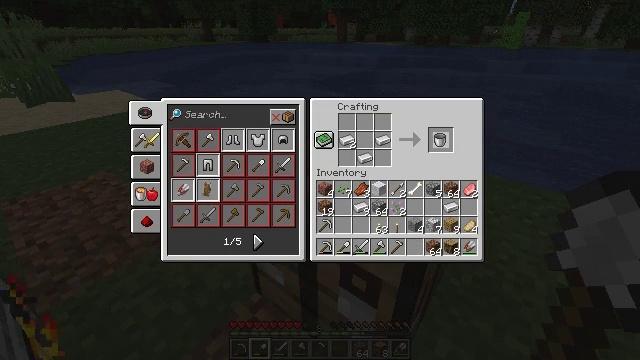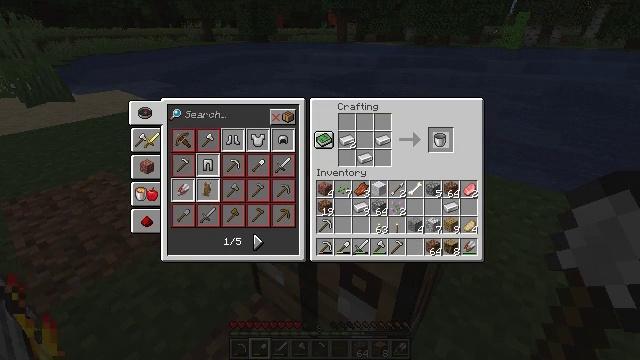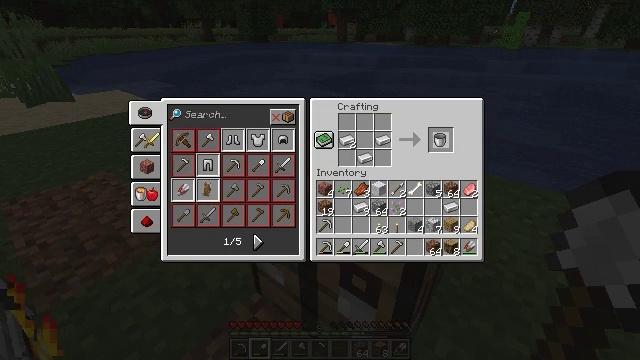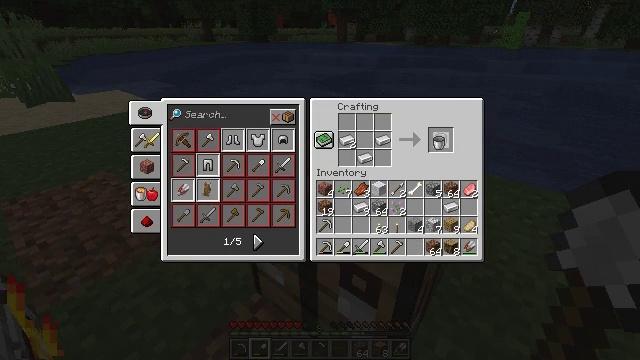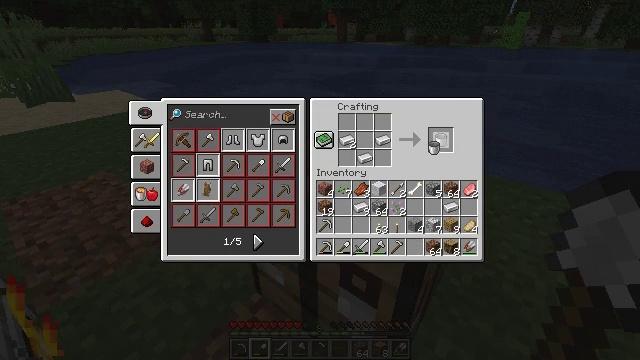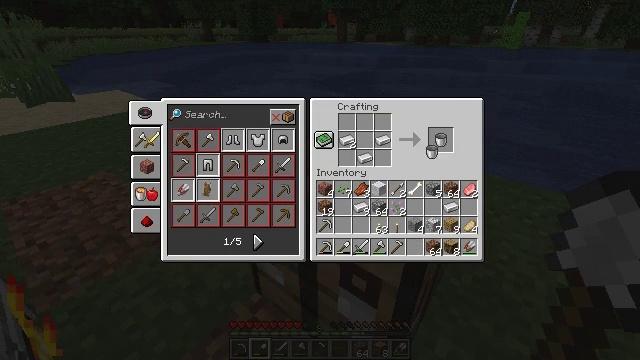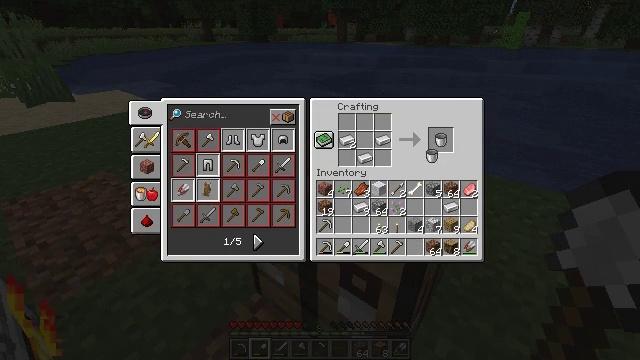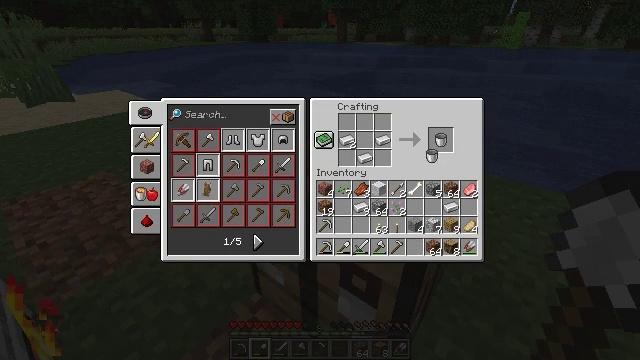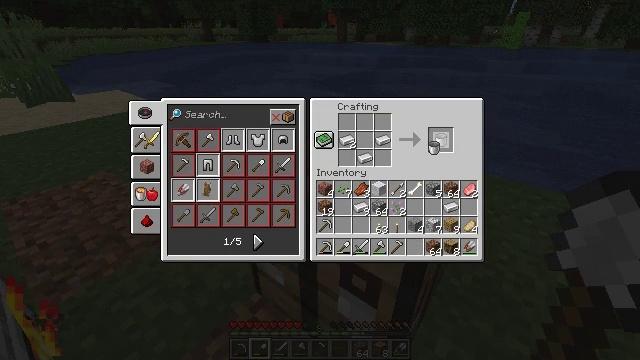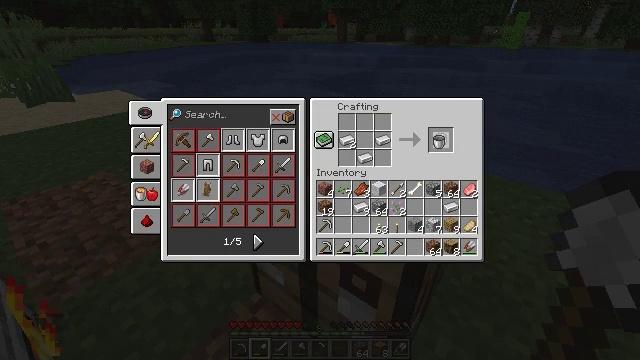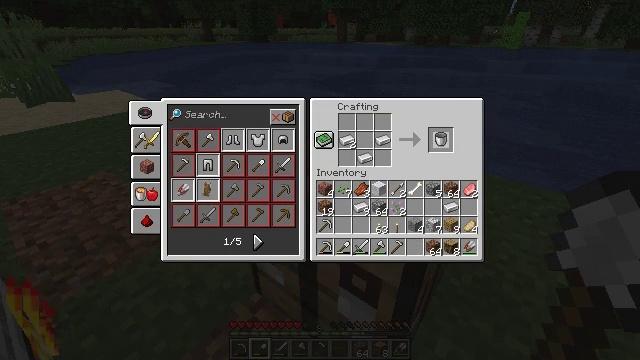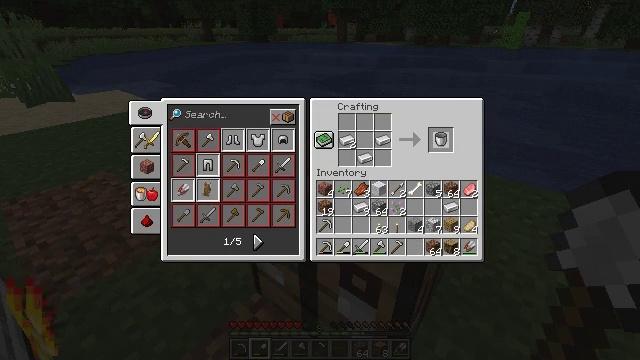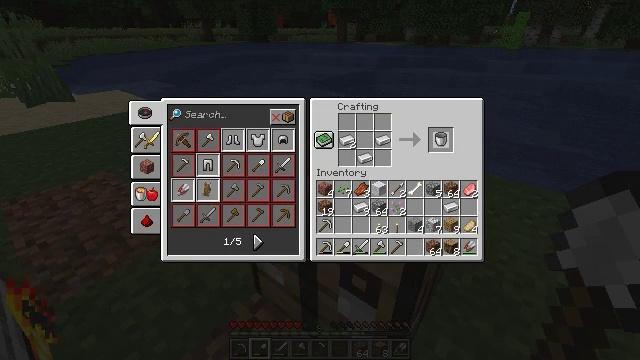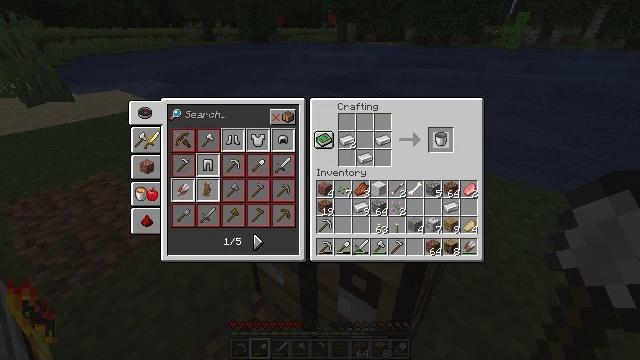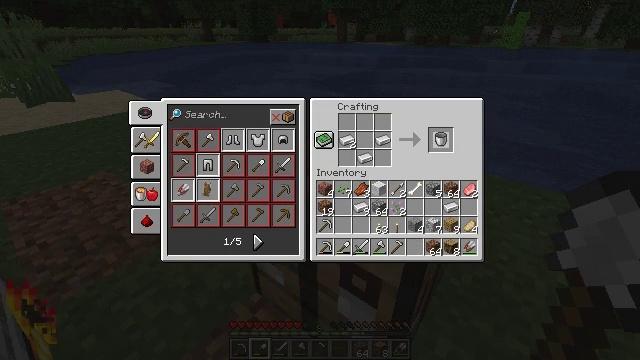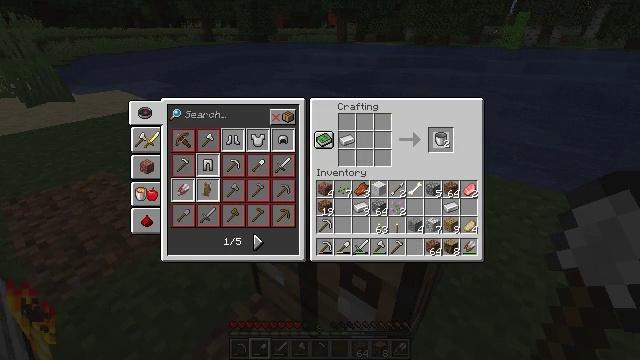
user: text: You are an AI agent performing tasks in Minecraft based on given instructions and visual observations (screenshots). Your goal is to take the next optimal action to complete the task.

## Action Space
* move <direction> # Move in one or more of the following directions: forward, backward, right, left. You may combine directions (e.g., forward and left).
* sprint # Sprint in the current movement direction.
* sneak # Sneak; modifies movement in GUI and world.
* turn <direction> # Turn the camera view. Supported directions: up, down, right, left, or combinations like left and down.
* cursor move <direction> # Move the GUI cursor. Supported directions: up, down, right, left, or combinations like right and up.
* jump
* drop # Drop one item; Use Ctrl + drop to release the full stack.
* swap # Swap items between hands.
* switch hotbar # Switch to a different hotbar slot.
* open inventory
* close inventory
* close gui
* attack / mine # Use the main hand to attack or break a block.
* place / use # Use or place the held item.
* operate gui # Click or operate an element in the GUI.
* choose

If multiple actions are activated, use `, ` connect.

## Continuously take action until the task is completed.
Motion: motion action
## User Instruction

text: Use the crafting table to create a bucket with iron ingots.
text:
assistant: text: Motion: no_op
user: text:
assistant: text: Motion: no_op
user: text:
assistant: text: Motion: no_op
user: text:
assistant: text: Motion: no_op
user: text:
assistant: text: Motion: no_op
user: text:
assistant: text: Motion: no_op
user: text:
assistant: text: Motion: no_op
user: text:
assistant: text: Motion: cursor move up
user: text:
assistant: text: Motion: no_op
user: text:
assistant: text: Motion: no_op
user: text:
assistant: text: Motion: operate gui
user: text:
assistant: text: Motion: operate gui
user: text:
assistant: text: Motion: operate gui
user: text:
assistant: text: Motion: operate gui
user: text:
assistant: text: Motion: no_op
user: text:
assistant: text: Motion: no_op
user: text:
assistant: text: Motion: no_op
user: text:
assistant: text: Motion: no_op
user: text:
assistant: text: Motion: cursor move down
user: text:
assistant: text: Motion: no_op